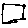
Label: square